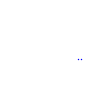
Particle: proton